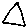
Label: triangle